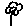
Label: flower